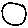
Label: circle